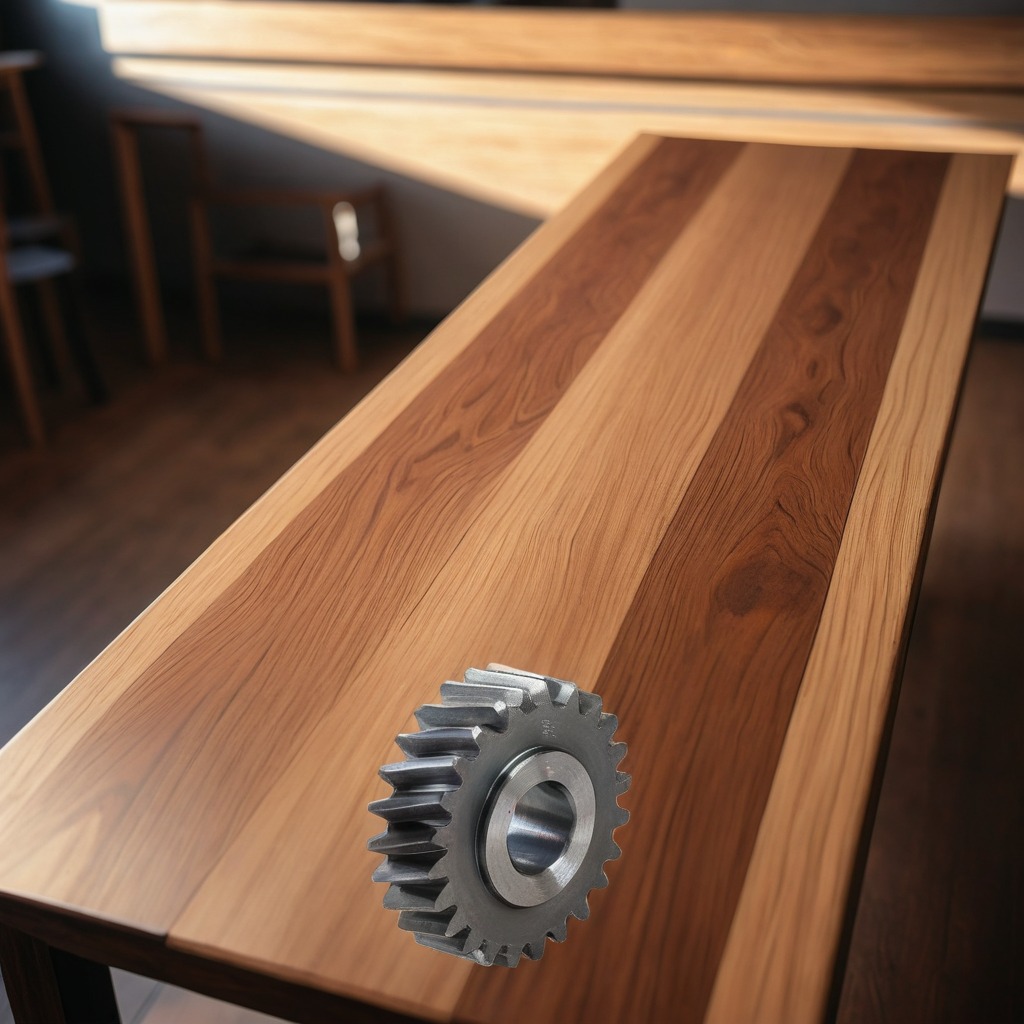
A steel gear with teeth is lying on the wooden table in a carpentry studio.